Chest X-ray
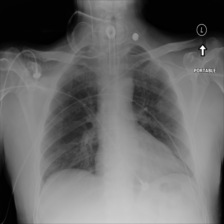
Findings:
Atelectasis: negative
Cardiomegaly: negative
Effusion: negative
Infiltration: negative
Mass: negative
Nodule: negative
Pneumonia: negative
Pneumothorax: negative
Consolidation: negative
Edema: negative
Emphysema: negative
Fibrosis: negative
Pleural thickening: negative
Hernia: negative